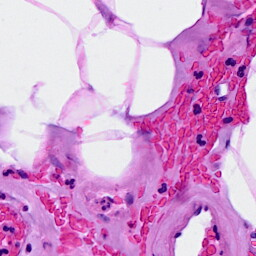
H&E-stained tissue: Breast